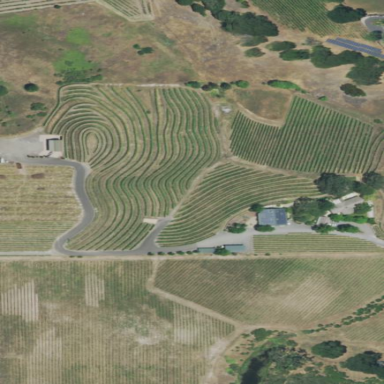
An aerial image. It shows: Vineyard with wine grapes as the crop.